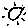
Label: sun